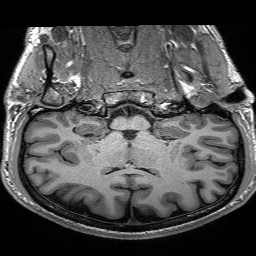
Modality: T1w
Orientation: sagittal
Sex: male